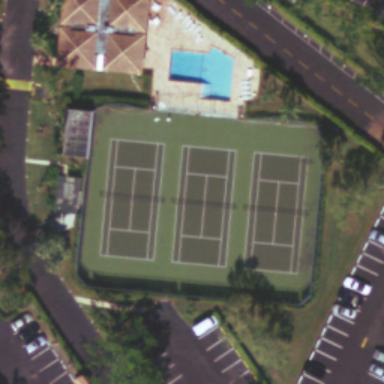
Three tennis courts arranged neatly with some plants surrounded .